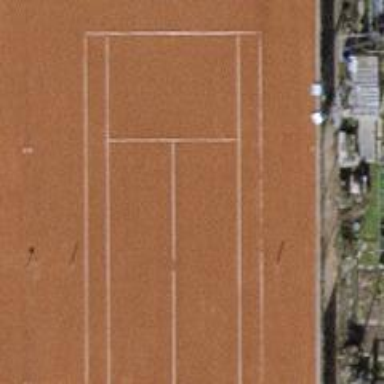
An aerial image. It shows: Tennis court in leisure pitch.